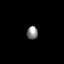
Tissue: lung
Cell type: Endothelial cells
Senescence score: 0.582
Nuclear area (px): 142
Mean DAPI intensity: 134.113